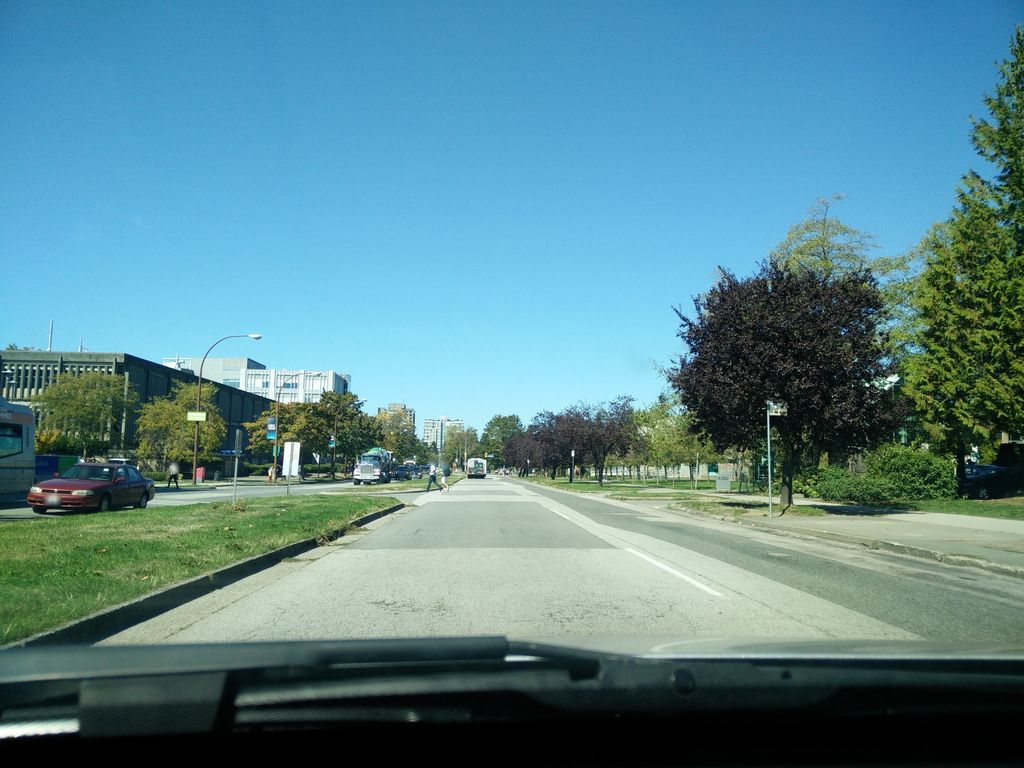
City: vancouver